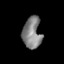
Tissue: lung
Cell type: Epithelial cells
Senescence score: 0.1753
Nuclear area (px): 567
Mean DAPI intensity: 129.423